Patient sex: M
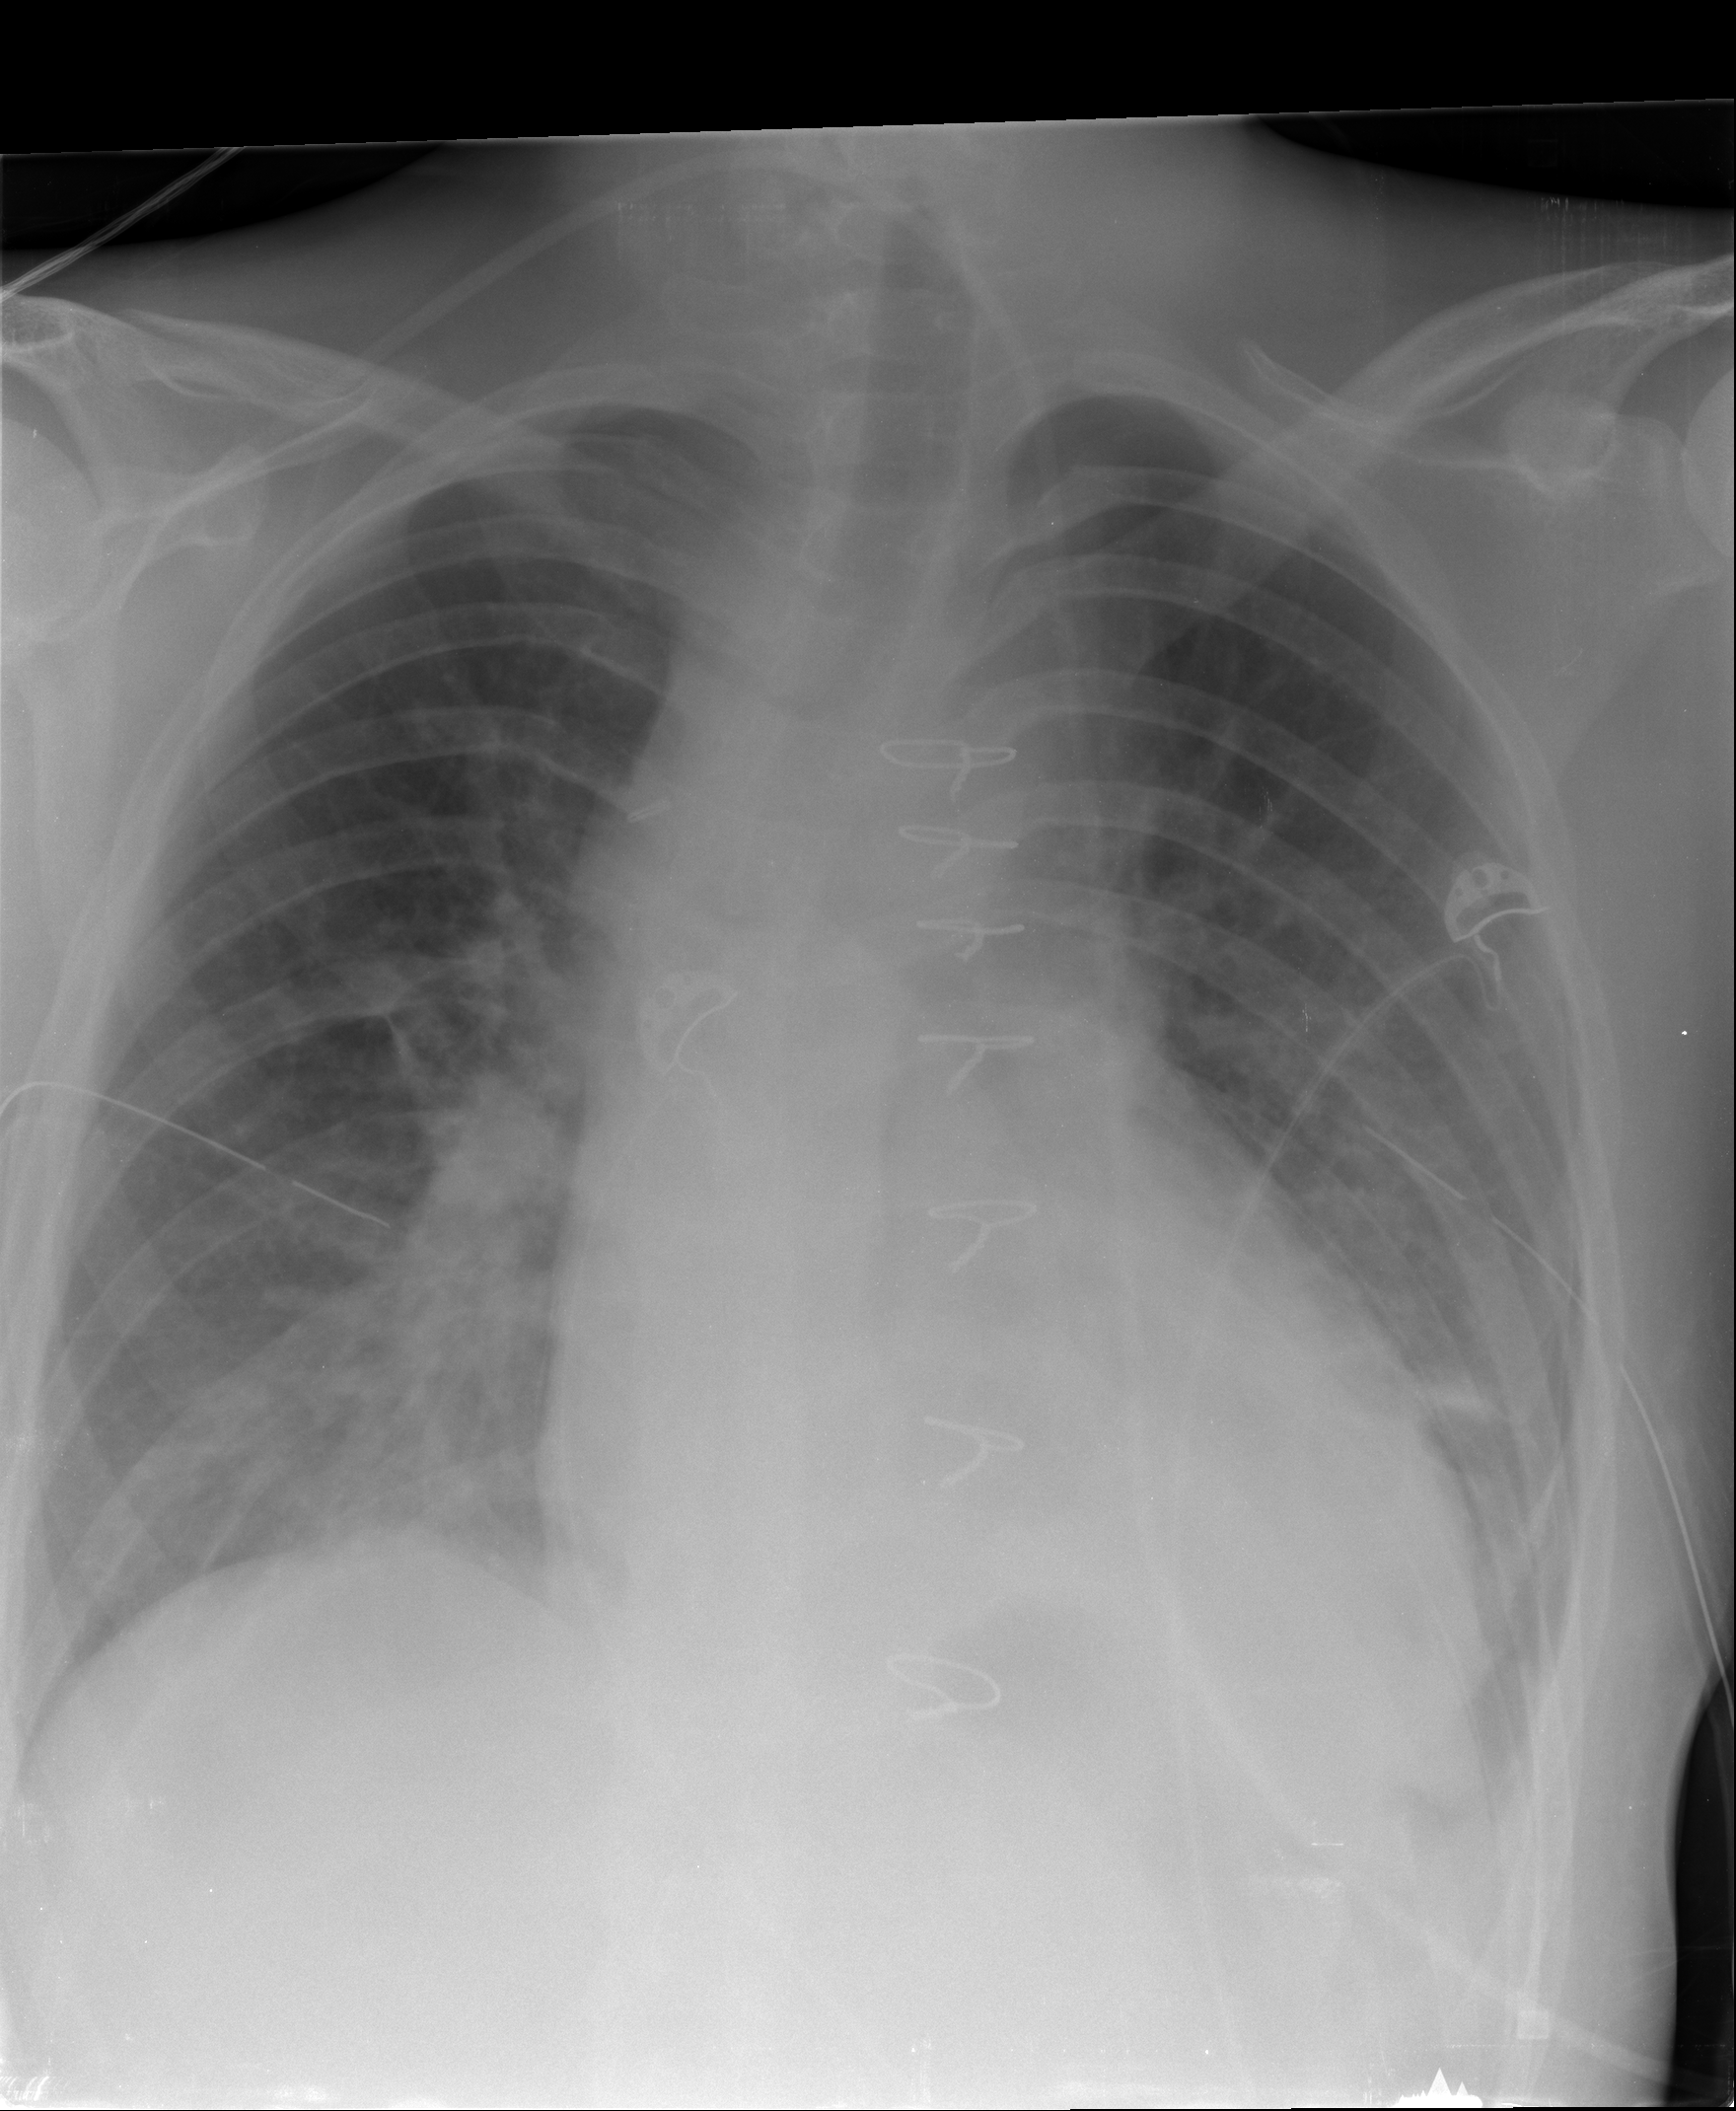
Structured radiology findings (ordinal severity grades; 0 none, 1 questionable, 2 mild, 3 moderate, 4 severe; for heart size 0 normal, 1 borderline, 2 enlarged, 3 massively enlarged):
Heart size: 2
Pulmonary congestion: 0
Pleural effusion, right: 0
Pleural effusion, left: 0
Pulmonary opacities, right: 2
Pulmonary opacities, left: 0
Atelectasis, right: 2
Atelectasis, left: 2